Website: bh-photo
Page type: customer-info-address
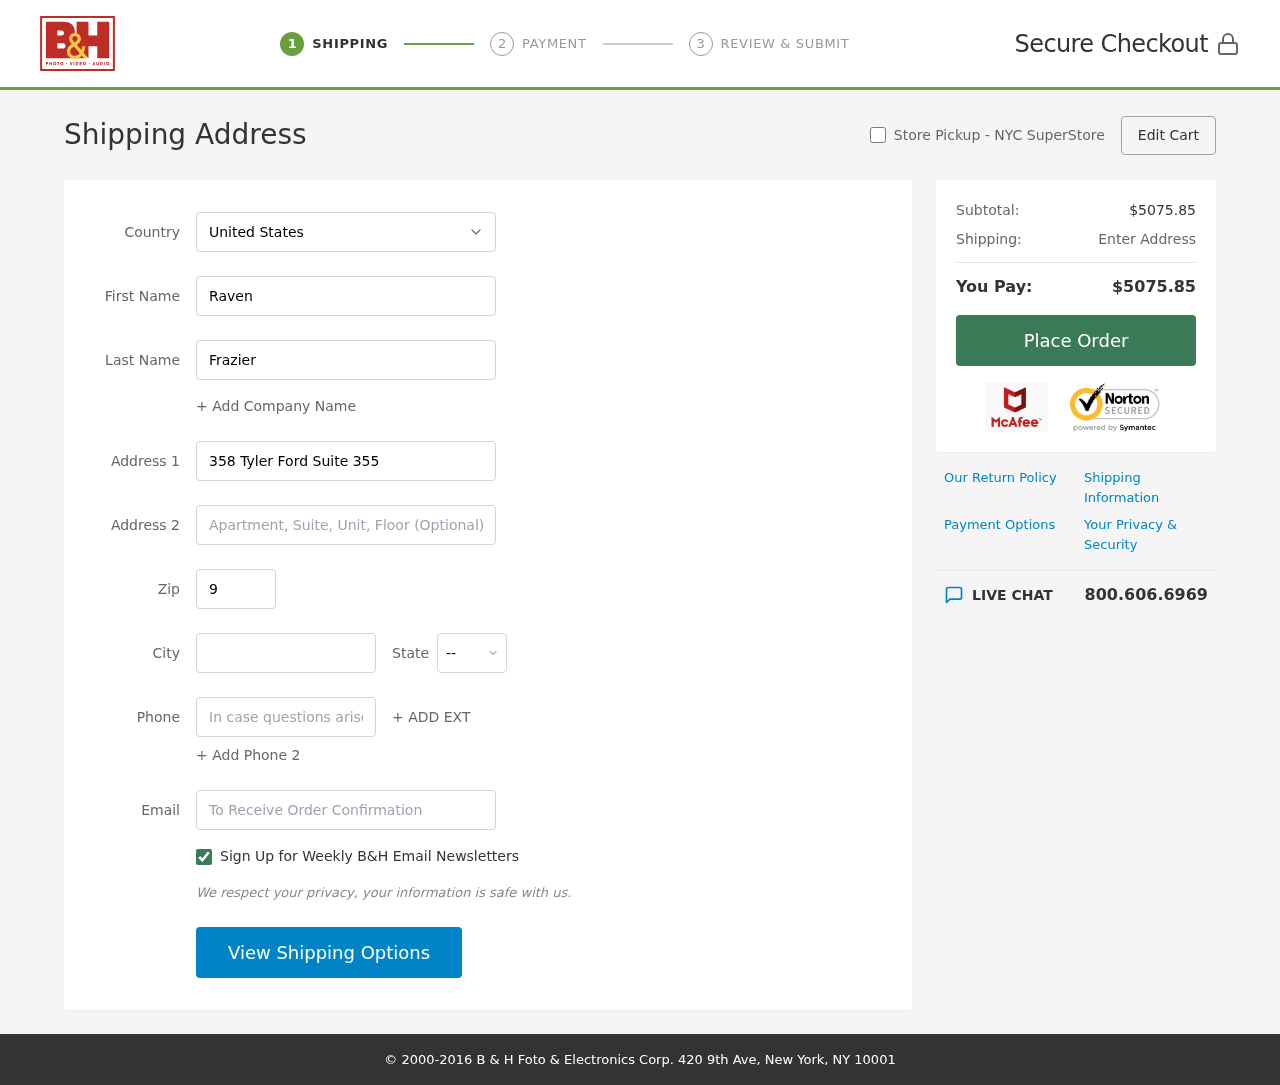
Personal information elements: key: PII_CITY
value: New Daniel
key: PII_COUNTRY
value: United States
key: PII_EMAIL
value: ravenfrazier@yahoo.com
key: PII_FIRSTNAME
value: Raven
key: PII_LASTNAME
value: Frazier
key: PII_PHONE
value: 8348208164
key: PII_POSTCODE
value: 99569
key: PII_STATE_ABBR
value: AS
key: PII_STREET
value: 358 Tyler Ford Suite 355
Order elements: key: ORDER_SUBTOTAL
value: $5075.85
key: ORDER_TOTAL
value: $5075.85